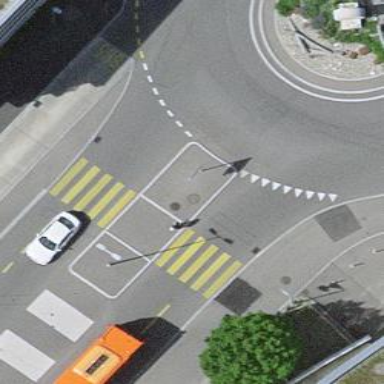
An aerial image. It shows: Uncontrolled road crossing with pedestrian island.